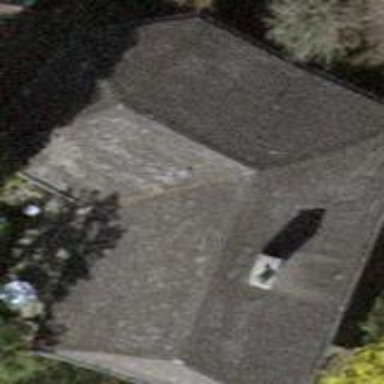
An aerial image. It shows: Detached building.